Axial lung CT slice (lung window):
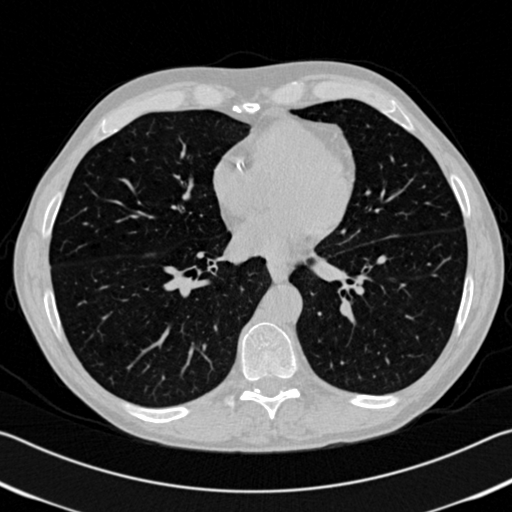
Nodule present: no